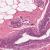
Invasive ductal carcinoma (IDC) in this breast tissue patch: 0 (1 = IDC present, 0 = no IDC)